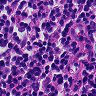
Metastatic tissue present: no